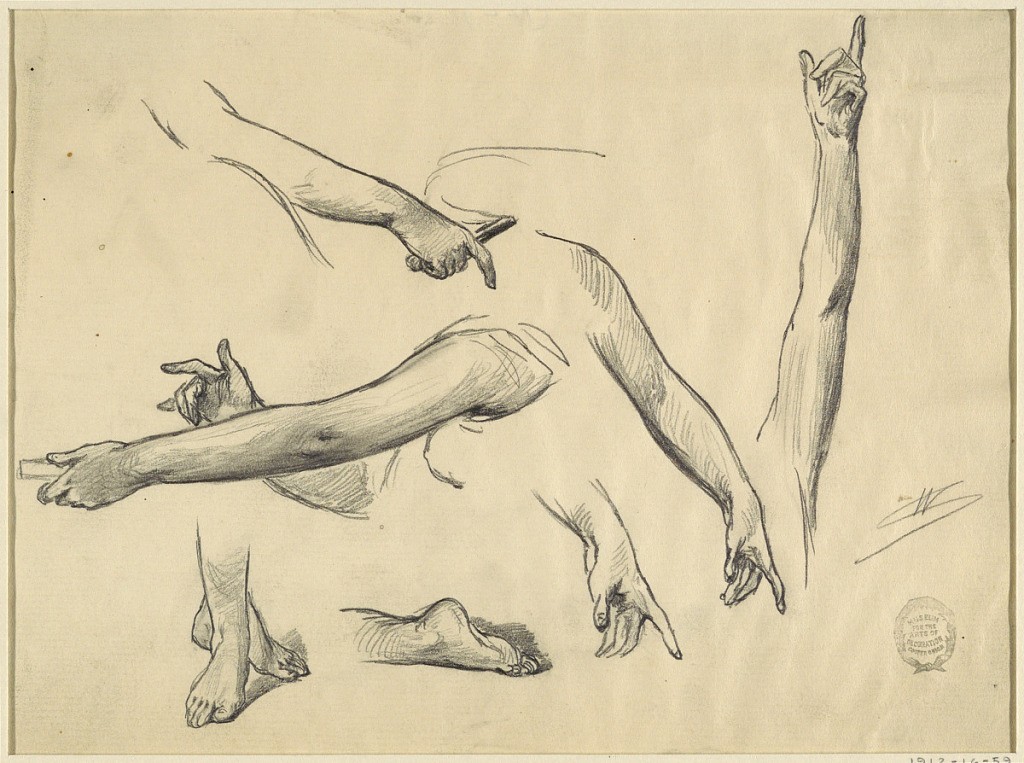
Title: Studies of a Woman's Limbs
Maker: Walter Shirlaw, American, b. Scotland, 1838–1909
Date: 1875–80
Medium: Graphite on paper
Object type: Drawing
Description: Three left arms, two right forearms, a right hand, a left foot of a kneeling woman, the feet of a woman standing upon her toes are shown.